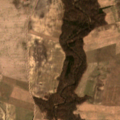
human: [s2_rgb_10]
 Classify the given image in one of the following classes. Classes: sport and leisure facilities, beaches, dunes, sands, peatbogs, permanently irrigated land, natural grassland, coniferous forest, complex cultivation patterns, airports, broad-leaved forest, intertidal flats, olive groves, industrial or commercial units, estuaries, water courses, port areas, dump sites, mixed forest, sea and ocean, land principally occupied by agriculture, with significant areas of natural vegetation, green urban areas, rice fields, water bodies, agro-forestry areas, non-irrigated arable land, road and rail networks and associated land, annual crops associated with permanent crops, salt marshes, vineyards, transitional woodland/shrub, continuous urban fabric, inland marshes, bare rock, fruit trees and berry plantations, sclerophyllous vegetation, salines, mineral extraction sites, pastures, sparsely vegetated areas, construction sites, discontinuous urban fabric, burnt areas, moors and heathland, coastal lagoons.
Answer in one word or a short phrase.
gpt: non-irrigated arable land, complex cultivation patterns, broad-leaved forest